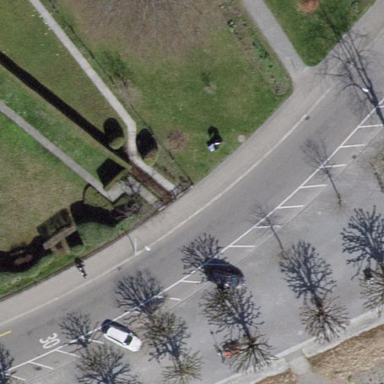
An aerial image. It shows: Diagonal parking lane.